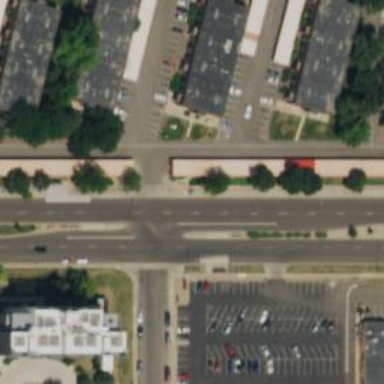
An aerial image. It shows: Secondary road with asphalt surface. There is sidewalk on the left side.